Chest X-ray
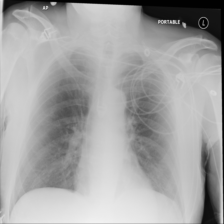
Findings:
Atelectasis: negative
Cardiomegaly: negative
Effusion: negative
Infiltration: negative
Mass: negative
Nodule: negative
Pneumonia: negative
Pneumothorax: negative
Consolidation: negative
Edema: negative
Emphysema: negative
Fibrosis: negative
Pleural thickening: negative
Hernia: negative